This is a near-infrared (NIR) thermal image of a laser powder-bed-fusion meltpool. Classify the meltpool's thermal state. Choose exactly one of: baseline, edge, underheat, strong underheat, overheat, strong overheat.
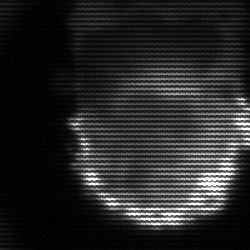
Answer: baseline